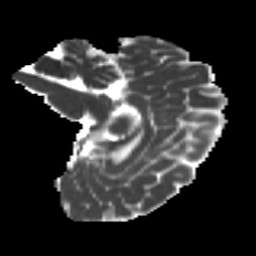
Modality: MD
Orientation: sagittal
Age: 21
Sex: female
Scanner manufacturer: ge
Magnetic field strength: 3 T
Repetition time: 7.8 s
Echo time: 0.0606 s